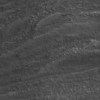
Label: not_dusty